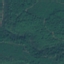
Land use / land cover class: Forest